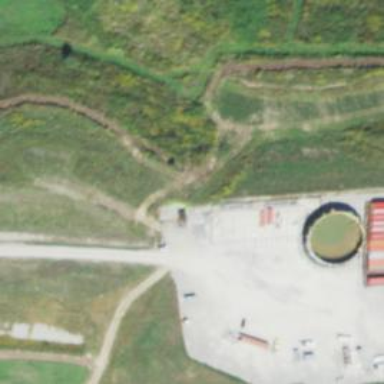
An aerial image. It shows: Storage tank that is man-made.